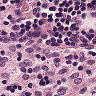
Metastatic tissue present: no